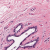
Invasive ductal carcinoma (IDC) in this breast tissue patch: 0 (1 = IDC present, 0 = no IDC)